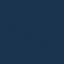
Land use / land cover class: SeaLake